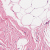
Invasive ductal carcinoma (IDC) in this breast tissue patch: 0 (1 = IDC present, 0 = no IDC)